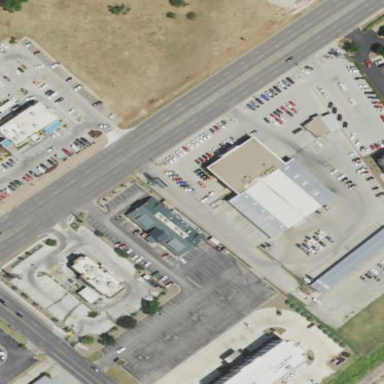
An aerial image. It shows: Car shop building.